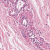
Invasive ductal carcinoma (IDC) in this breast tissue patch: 0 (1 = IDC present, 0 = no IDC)